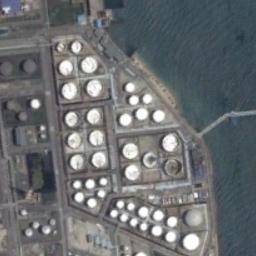
Label: storage tanks